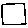
Label: square